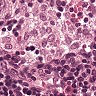
Metastatic tissue present: no